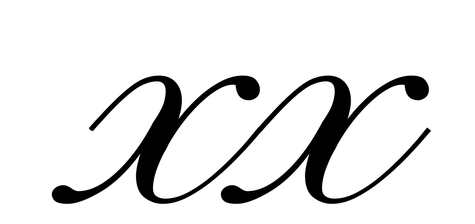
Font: PinyonScript-Regular